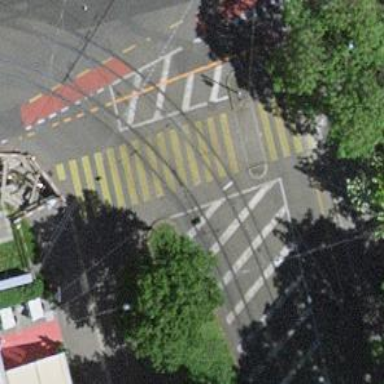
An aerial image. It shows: Marked zebra railway crossing.